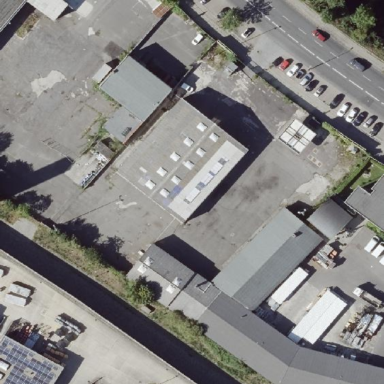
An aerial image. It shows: View of roof of building.